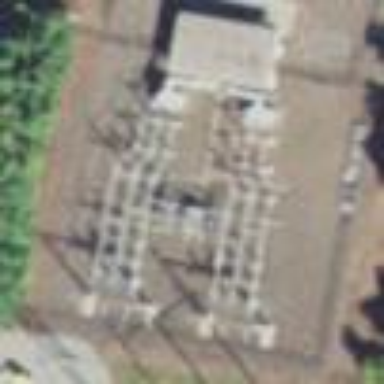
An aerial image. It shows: Distribution level power substation.